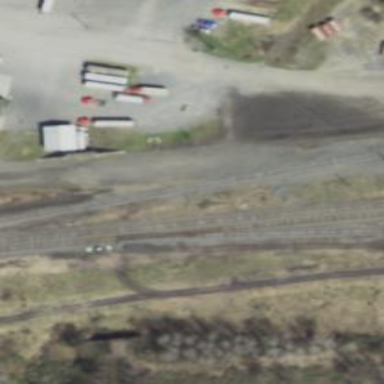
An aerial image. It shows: Abandoned spur railway.